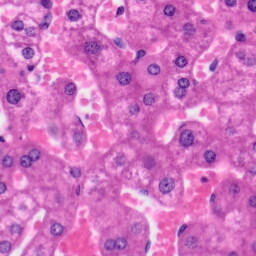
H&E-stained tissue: Liver